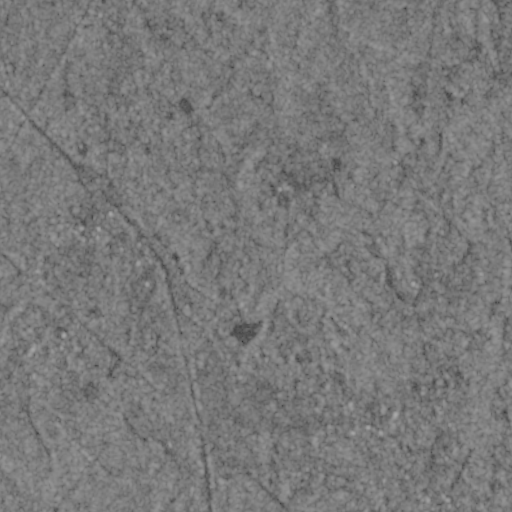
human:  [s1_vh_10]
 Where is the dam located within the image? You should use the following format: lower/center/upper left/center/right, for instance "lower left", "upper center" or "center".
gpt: The dam is located in the center of the image.
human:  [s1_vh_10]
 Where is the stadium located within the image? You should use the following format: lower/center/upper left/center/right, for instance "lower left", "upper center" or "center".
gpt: The stadium is located in the lower right of the image.
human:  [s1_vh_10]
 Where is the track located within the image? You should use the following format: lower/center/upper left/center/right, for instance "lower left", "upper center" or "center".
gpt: The track is located in the lower right of the image.
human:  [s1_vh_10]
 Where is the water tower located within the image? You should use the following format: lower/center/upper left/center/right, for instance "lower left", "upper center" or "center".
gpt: The water tower is located in the lower right of the image.
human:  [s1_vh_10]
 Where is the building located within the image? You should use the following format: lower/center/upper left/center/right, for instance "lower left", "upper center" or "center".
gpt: The building is located in the lower right of the image.
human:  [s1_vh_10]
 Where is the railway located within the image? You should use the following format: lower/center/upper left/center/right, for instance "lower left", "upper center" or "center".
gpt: The railway is located in the lower left of the image.
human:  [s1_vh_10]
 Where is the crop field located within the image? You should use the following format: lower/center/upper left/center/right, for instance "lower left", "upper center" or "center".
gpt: There is no crop field in the image.

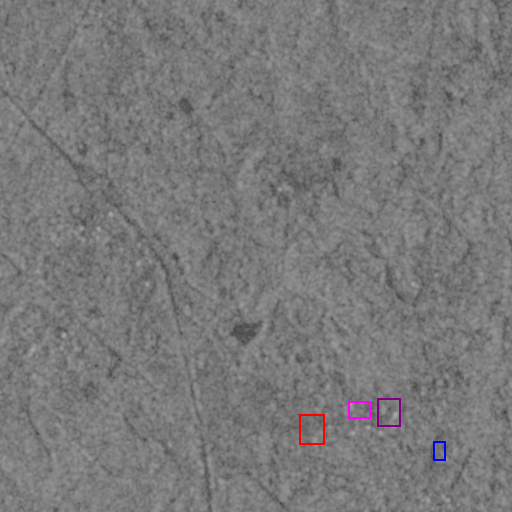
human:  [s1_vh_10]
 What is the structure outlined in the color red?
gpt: The structure outlined in red is a park.
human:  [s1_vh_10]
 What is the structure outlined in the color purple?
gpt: The structure outlined in purple is a stadium.
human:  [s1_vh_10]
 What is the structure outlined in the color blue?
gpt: The structure outlined in blue is a building.
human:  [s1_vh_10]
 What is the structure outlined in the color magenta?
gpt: The structure outlined in magenta is a building.
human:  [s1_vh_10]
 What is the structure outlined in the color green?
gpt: There is no green outline.